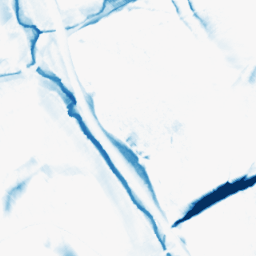
Category: morphological
Decomposition family: morphological_diamond
Decomposition parameters: operation: closing
radius: 15
Upsampling method: bilinear
Upsampling parameters: scale: 4
Upsampling scale: 4